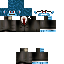
A male human skin with dark skin, wearing brown bald dressed in a blue suit and brown pants, featuring a closed mouth.